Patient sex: F
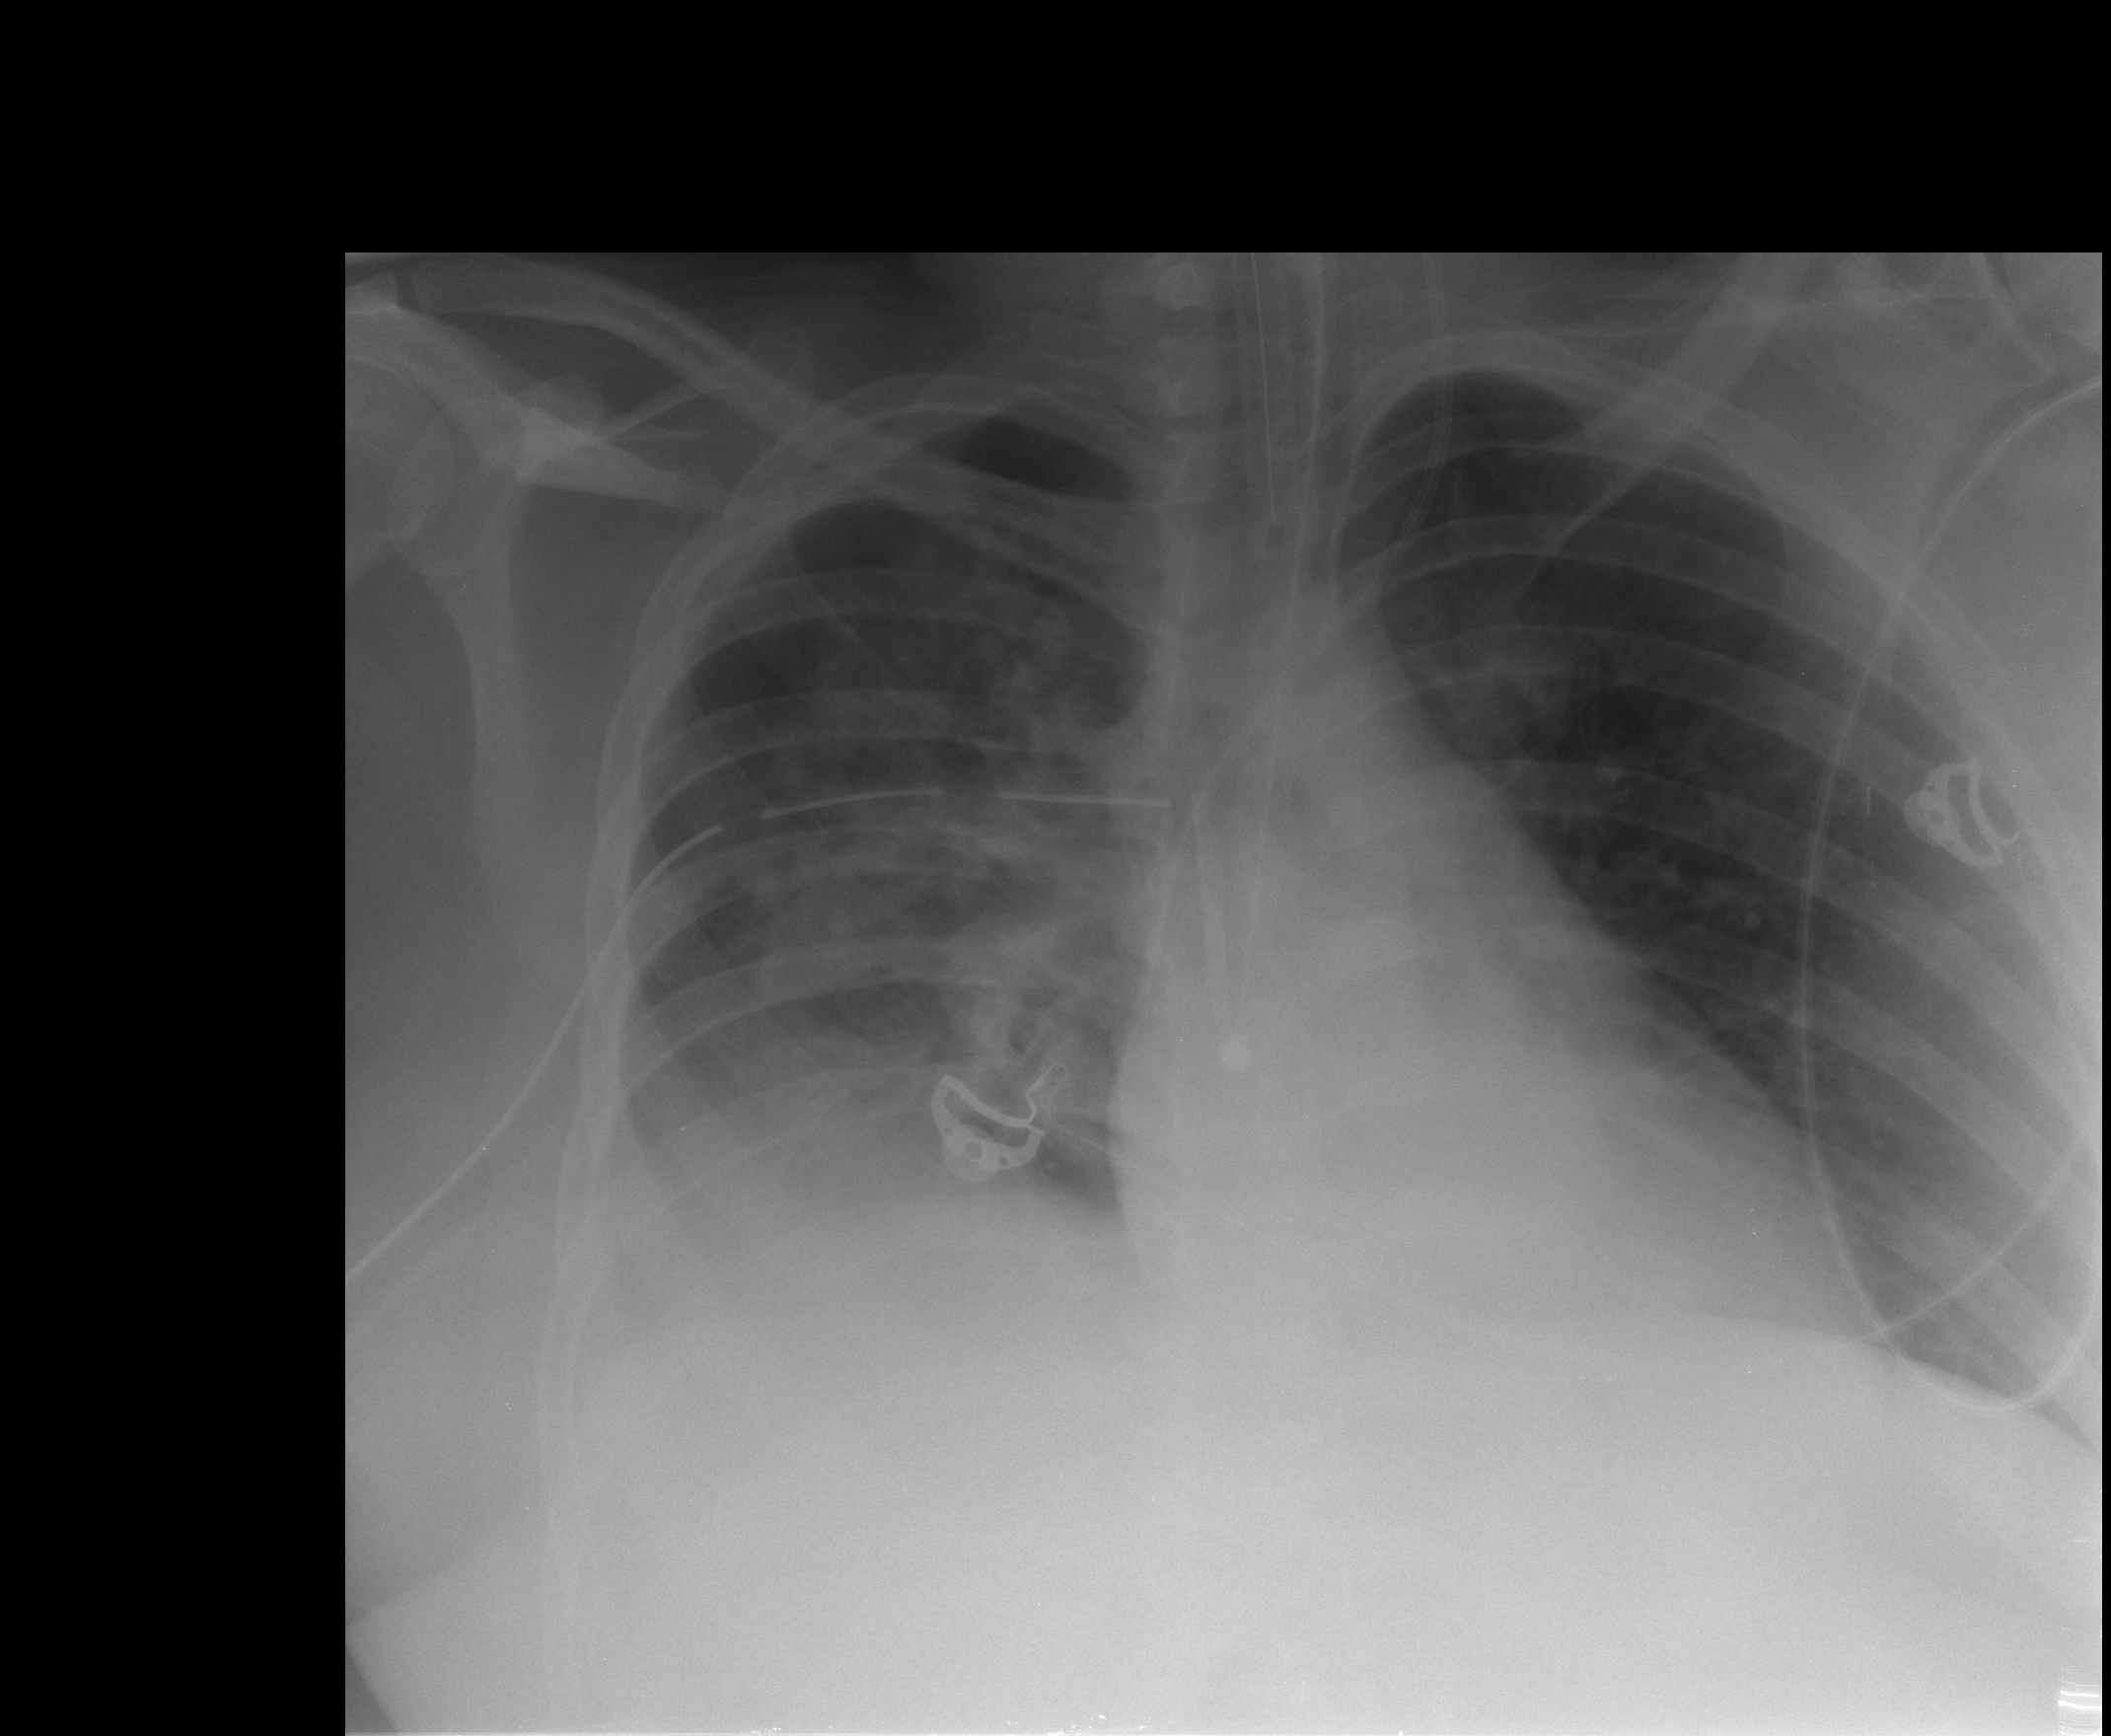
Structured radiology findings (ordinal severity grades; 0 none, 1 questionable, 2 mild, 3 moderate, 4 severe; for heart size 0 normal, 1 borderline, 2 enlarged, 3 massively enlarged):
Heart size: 0
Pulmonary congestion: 2
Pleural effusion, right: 2
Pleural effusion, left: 0
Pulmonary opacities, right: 2
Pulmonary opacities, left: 0
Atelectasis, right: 2
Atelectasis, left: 2